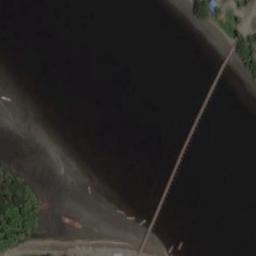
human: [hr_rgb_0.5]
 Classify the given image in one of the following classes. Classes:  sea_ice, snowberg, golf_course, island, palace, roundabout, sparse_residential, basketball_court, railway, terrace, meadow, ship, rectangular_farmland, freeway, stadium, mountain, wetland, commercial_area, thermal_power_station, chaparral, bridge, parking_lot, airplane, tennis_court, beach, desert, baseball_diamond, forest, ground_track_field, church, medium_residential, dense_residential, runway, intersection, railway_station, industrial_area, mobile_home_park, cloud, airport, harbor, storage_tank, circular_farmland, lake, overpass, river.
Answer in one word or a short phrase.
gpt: bridge